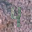
Label: 4